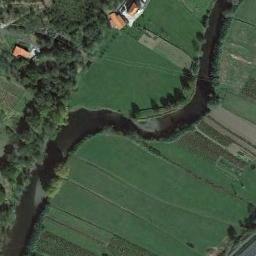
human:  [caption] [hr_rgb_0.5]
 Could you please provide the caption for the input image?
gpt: A curvy turquoise river with houses and green forests on both sides, Green and tan mixed fields .

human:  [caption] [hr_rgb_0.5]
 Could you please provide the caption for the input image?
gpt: The river goes through farmland and trees .

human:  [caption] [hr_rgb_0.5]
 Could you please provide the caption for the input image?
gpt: The dark green river with a winding bank goes through the farmland and some houses are next to the river .

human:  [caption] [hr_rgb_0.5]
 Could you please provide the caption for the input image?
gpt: There are many trees around the river .

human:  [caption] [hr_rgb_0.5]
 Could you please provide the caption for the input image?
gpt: There are many green trees and green meadows near the river .